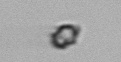
Label: Heterocapsa_rotundata